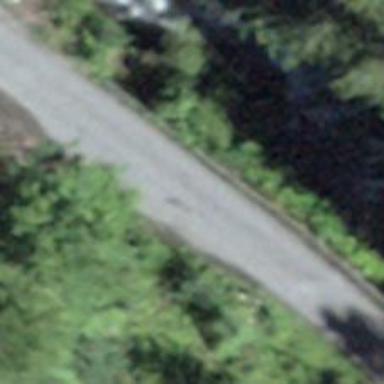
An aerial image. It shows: Unclassified road with asphalt surface.